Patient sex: F
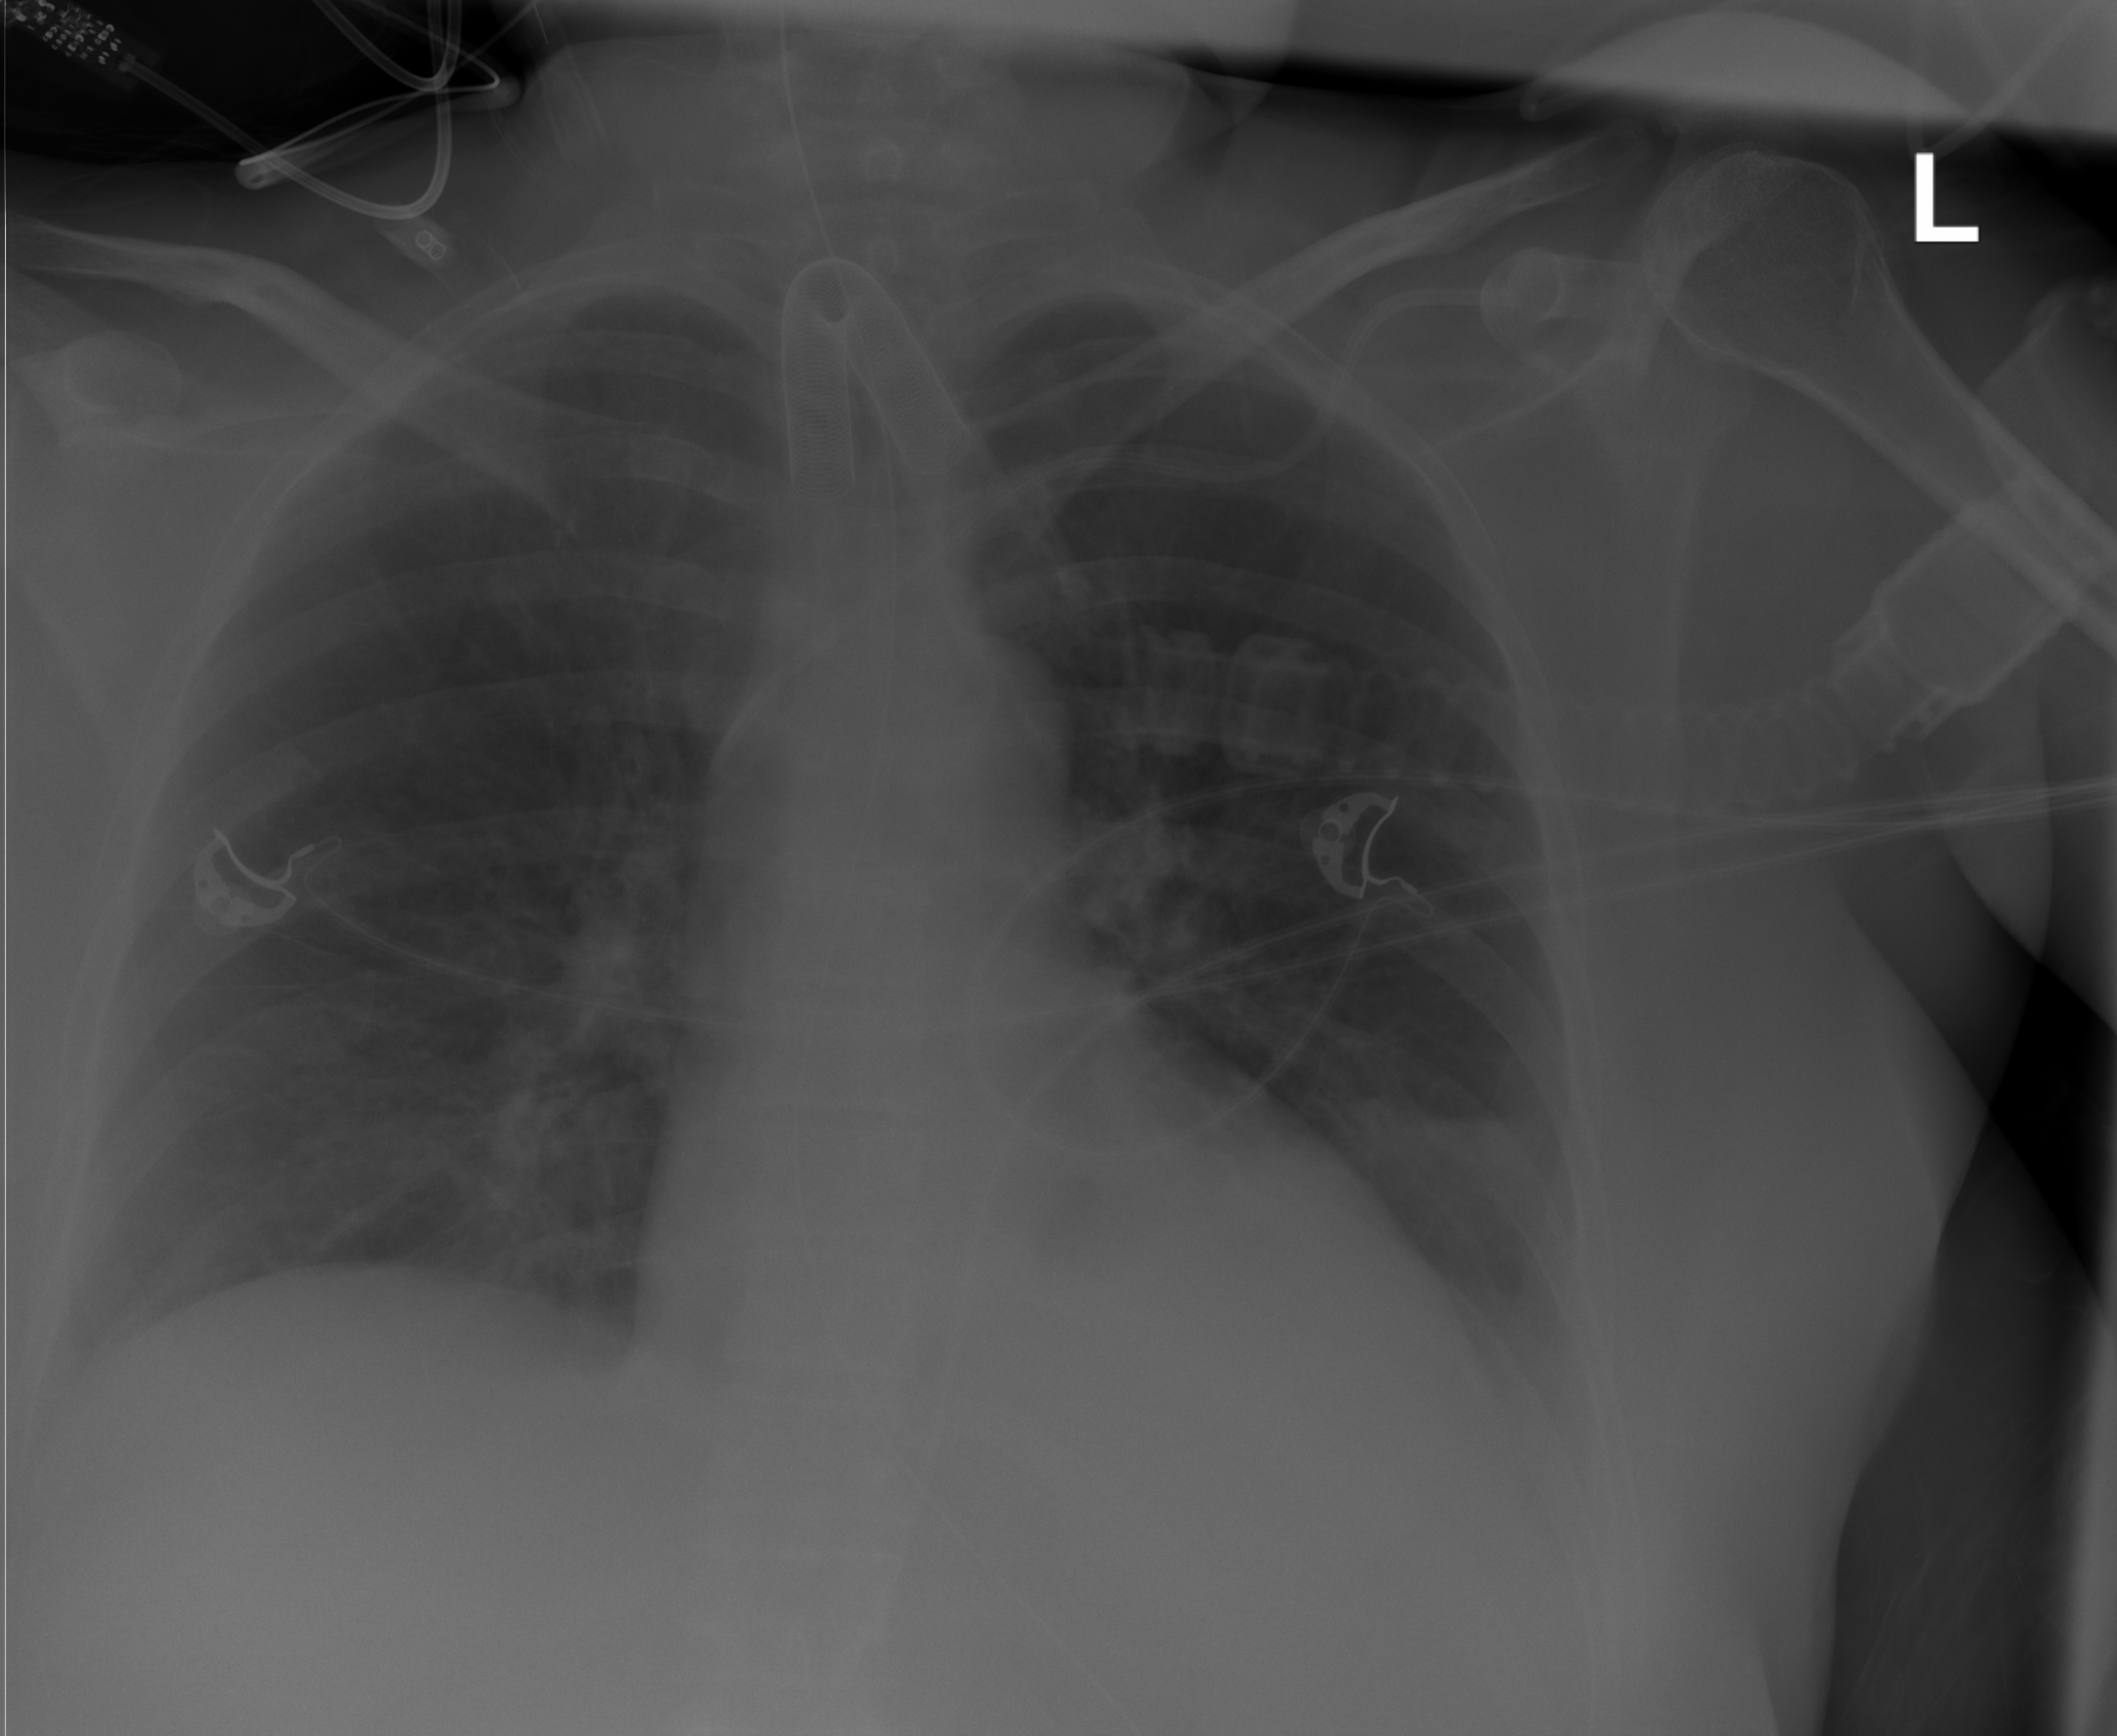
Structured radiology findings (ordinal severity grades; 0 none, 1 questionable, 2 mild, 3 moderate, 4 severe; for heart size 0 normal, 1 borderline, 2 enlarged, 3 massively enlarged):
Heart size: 0
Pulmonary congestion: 0
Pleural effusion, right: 0
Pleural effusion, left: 0
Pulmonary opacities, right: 0
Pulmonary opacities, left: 0
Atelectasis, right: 2
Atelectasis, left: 2